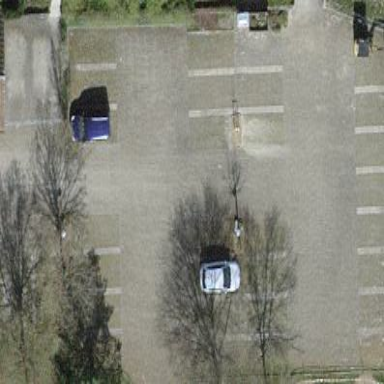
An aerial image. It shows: Parking area surfaced with paving stones.